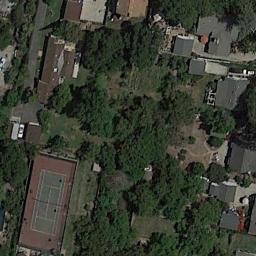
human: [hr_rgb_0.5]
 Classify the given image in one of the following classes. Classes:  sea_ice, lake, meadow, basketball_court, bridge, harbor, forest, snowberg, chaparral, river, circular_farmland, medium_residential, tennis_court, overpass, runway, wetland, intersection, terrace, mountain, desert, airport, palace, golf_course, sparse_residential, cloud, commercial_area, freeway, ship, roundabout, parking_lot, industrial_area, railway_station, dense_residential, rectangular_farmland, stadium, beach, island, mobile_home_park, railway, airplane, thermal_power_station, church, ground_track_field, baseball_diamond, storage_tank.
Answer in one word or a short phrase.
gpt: tennis_court